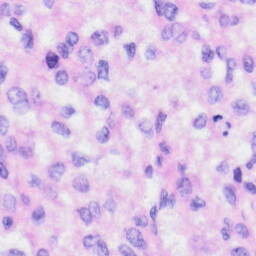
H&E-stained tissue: Liver